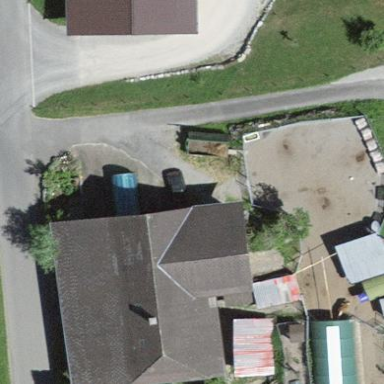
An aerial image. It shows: Farm building.